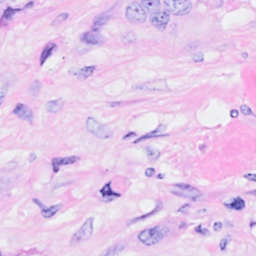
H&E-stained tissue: Breast